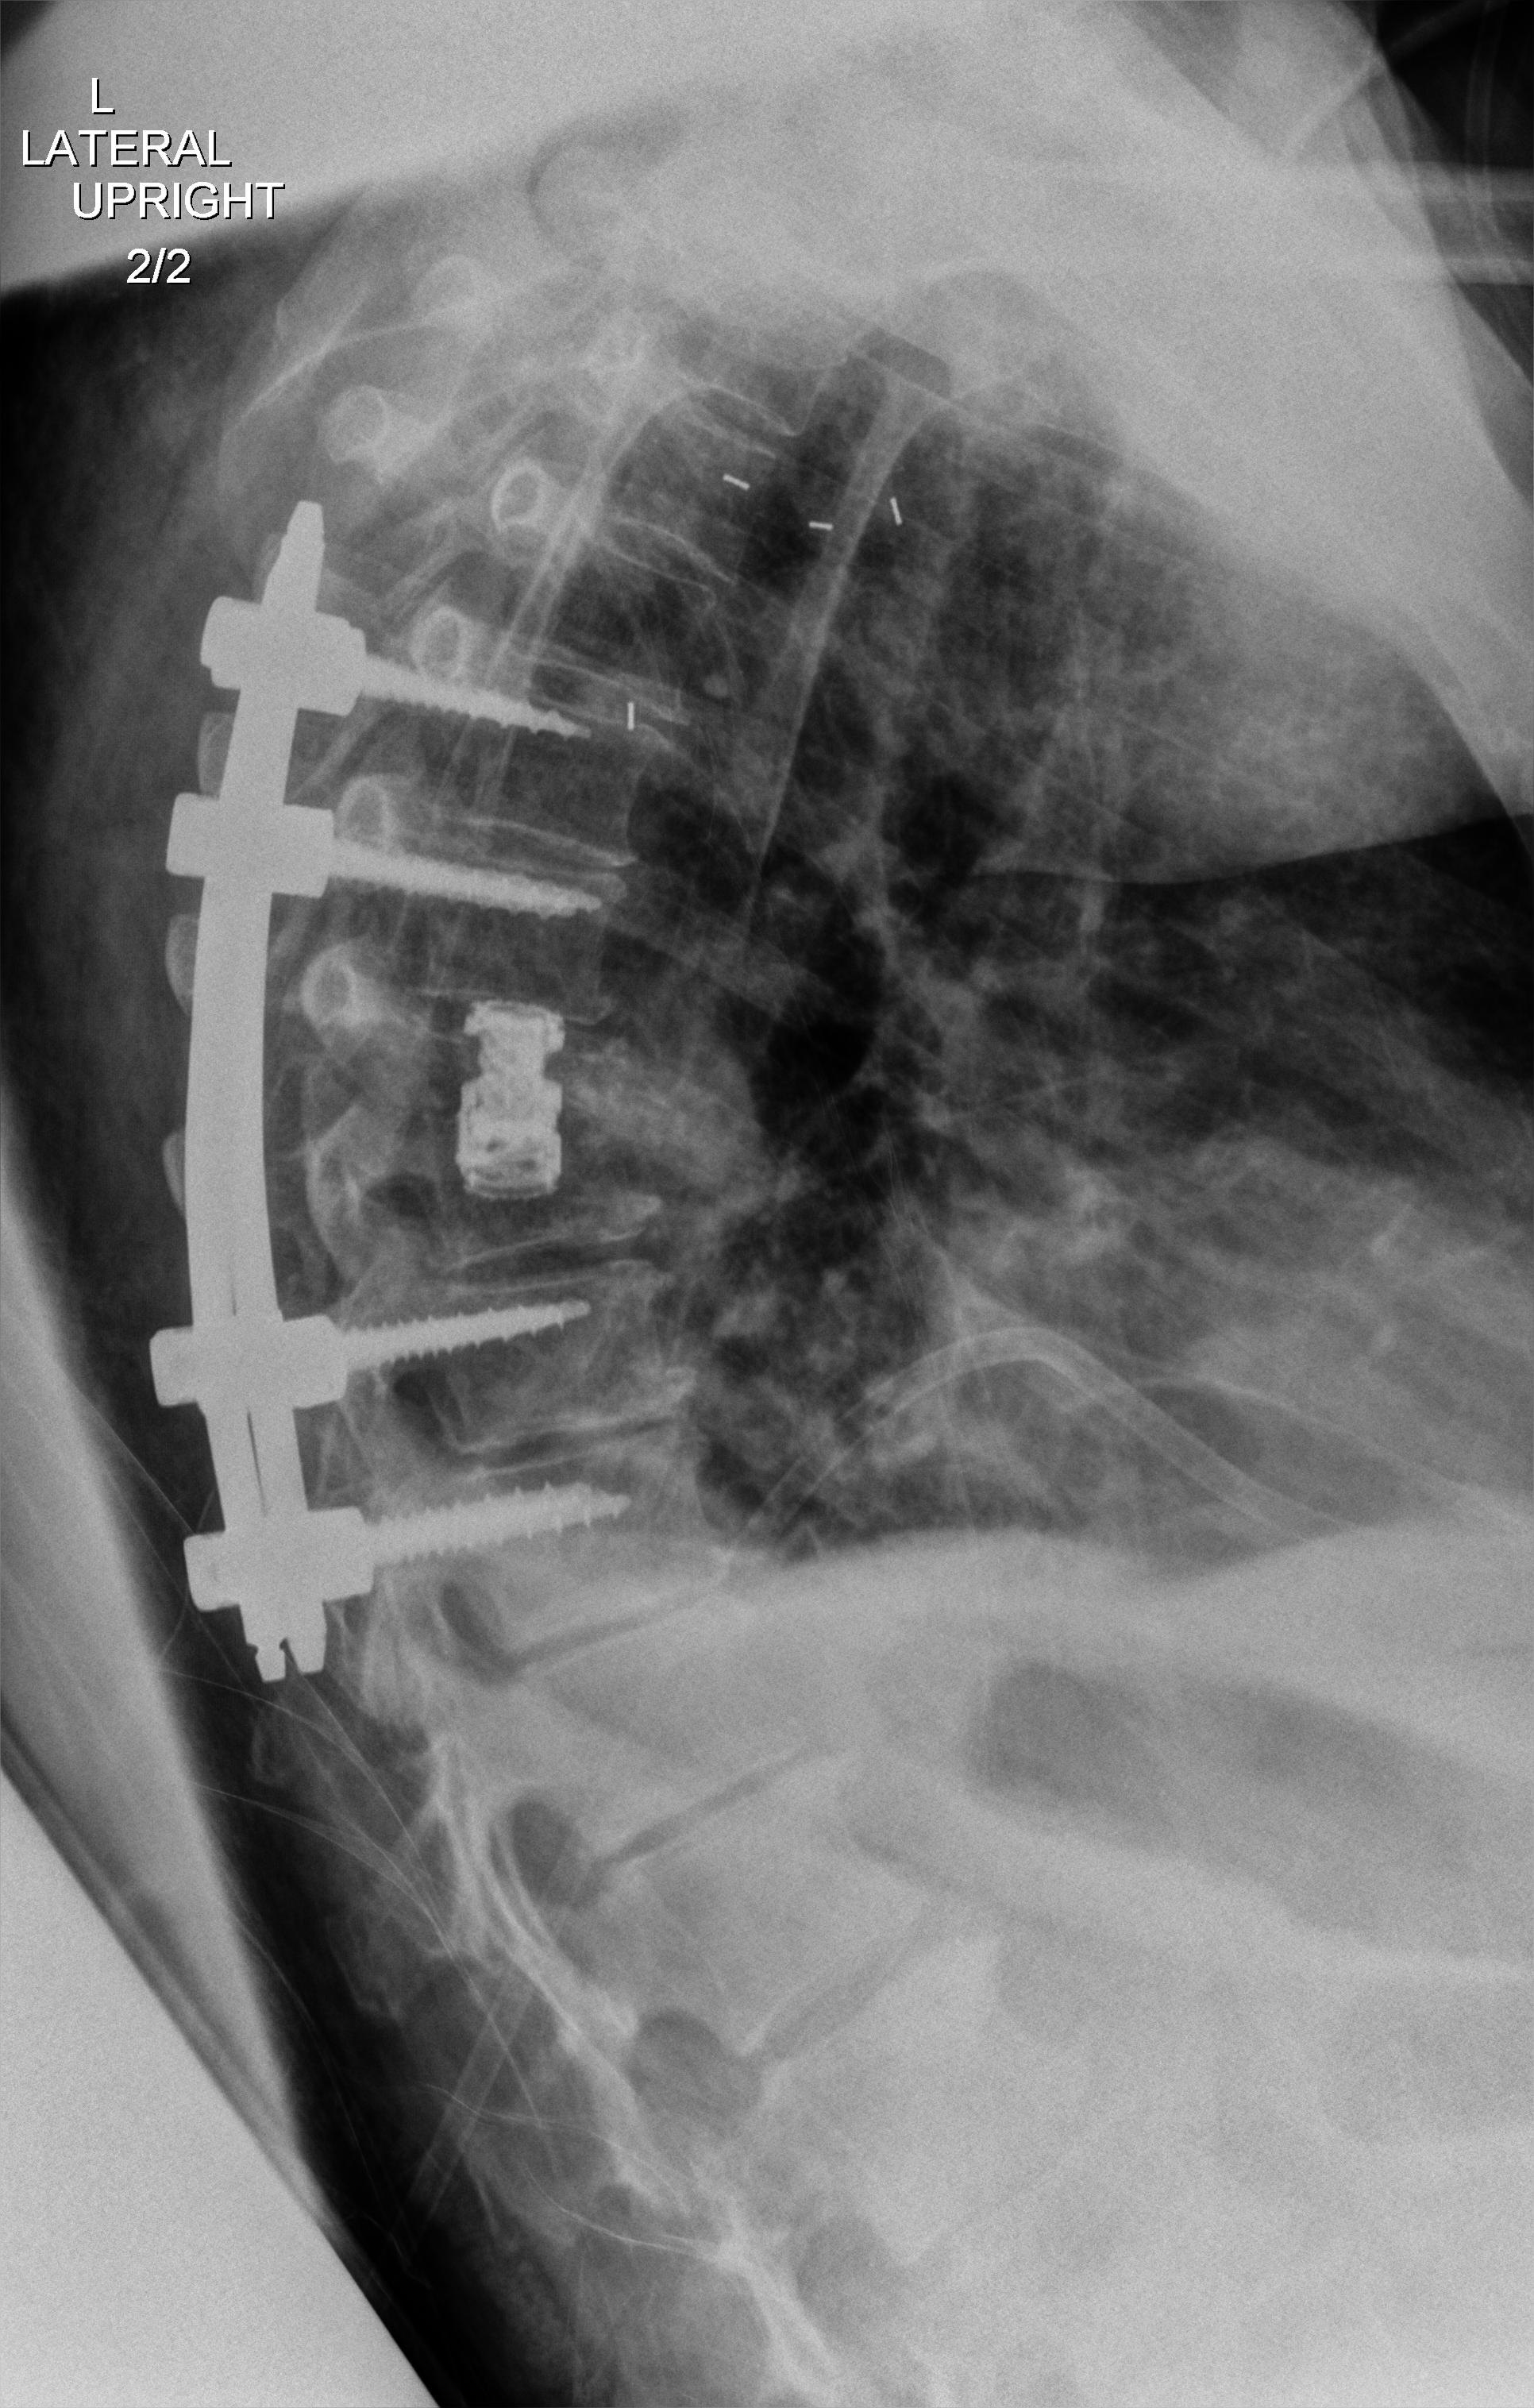
View: LATERAL
Implant manufacturer: medtronic solera